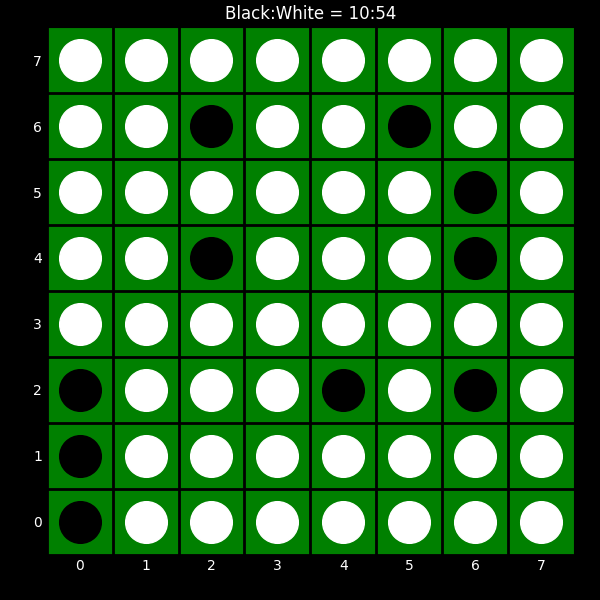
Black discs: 10
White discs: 54